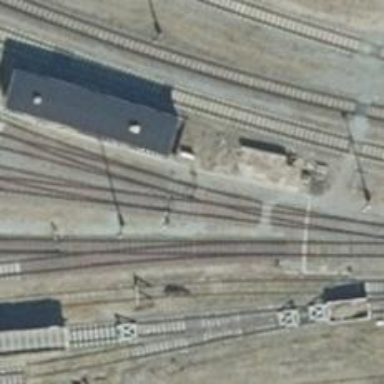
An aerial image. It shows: Railway switch.